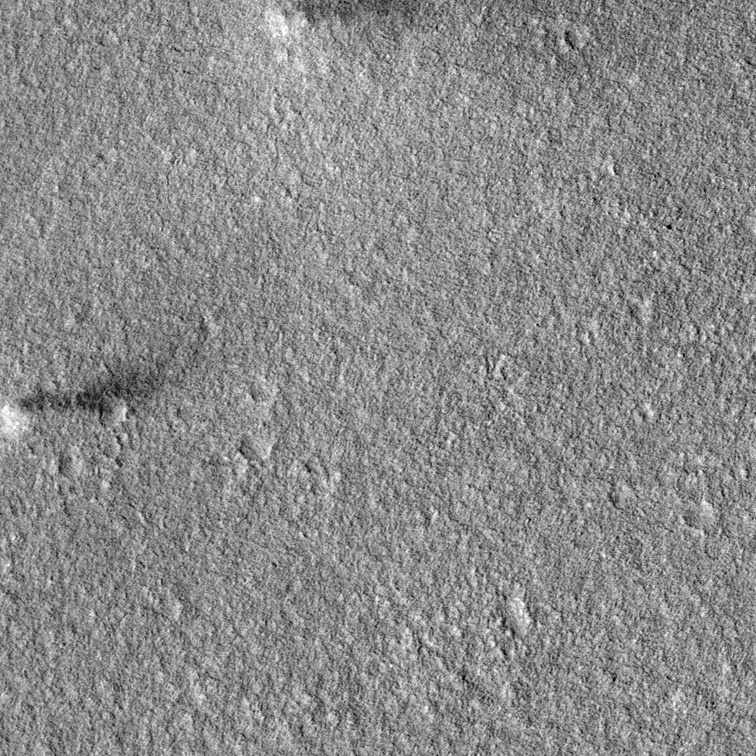
Label: dustdevil, dustdevil